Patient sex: M
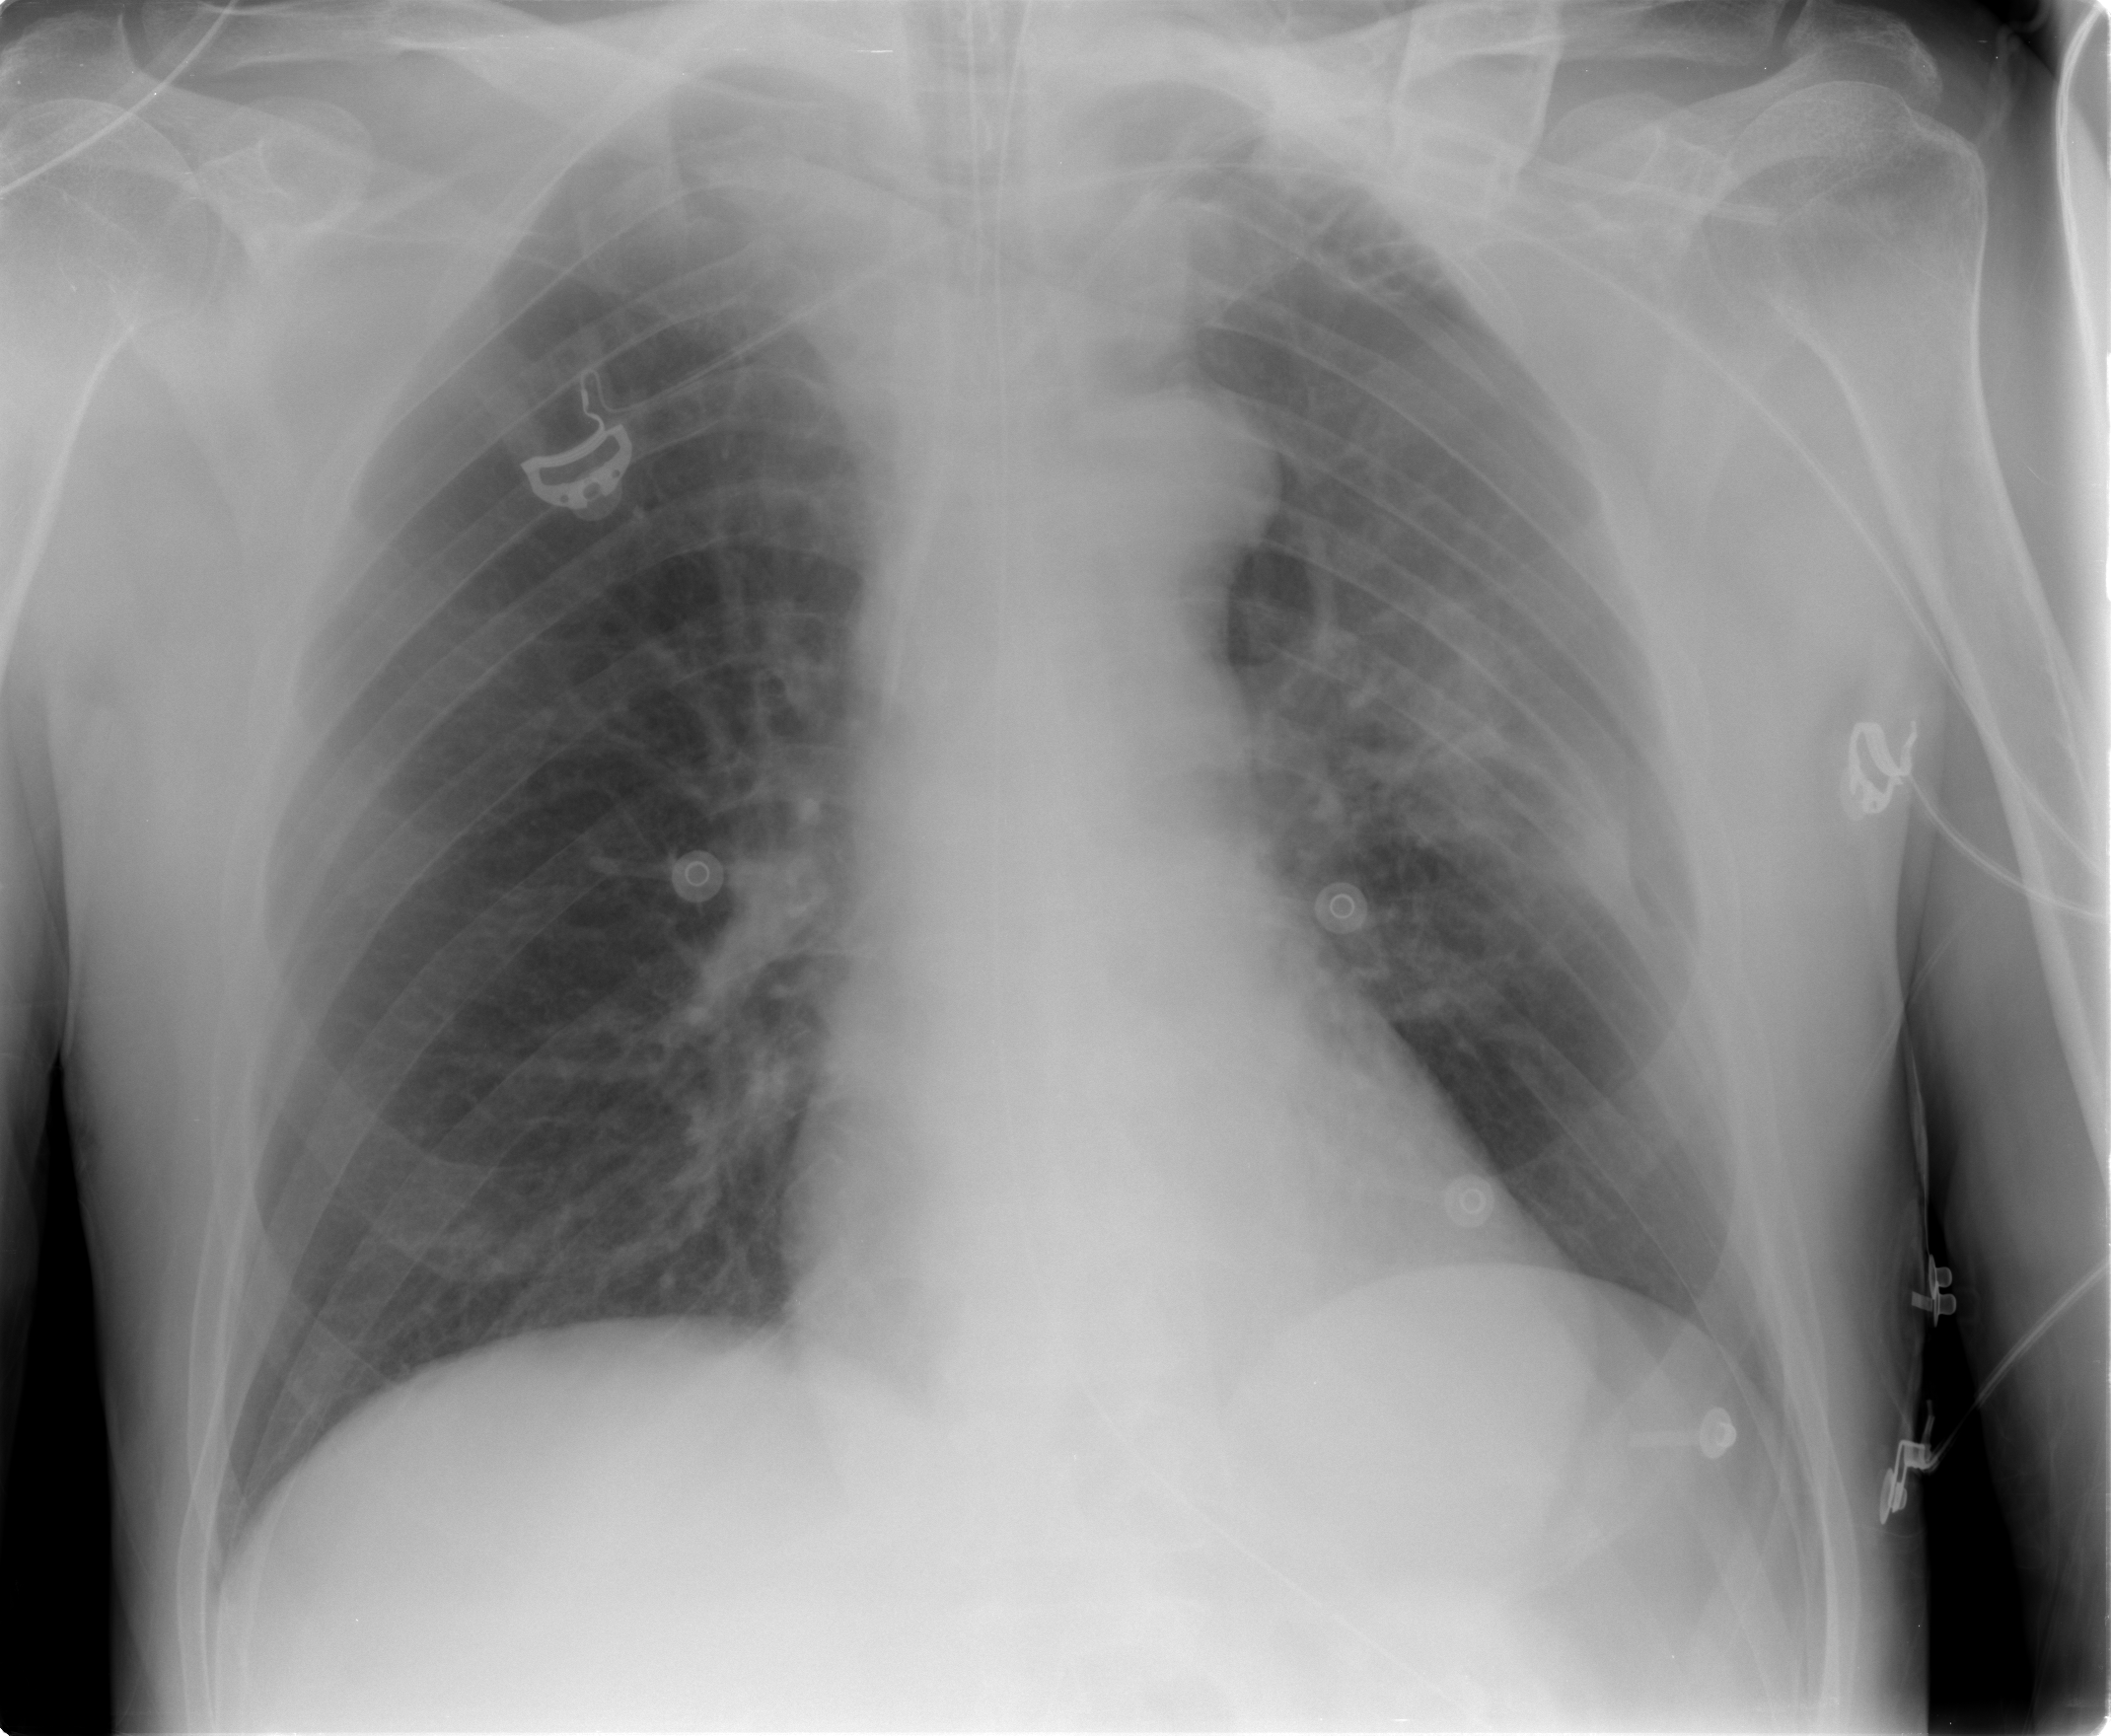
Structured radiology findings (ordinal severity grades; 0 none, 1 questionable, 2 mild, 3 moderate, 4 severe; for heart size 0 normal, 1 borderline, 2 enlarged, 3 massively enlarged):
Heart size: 0
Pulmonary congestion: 0
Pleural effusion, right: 0
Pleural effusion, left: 0
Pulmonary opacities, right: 0
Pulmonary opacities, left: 2
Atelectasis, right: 0
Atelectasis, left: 2